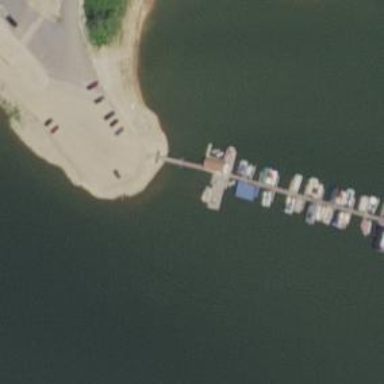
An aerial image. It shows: Marina on leisure land.